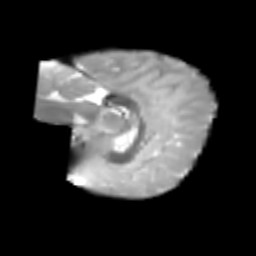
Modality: T2w
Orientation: sagittal
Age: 6
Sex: female
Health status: healthy